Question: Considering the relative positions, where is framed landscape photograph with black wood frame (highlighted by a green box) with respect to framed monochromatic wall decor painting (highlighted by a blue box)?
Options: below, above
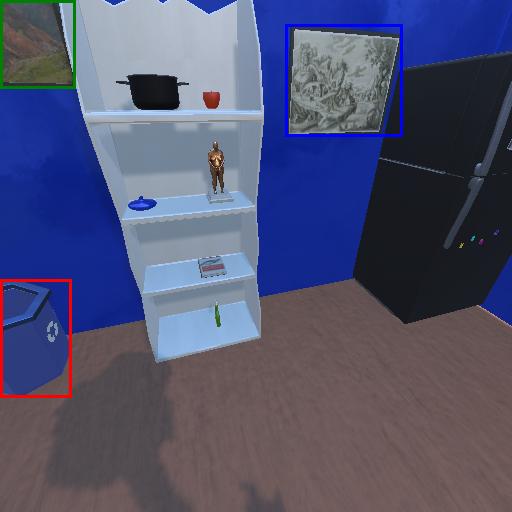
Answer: below